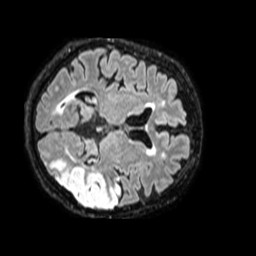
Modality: FLAIR
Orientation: axial
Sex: female
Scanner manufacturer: philips
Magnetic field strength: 1.5 T
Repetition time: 4.8 s
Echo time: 0.3438 s